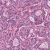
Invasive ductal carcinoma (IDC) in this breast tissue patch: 1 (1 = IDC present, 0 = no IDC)